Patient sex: F
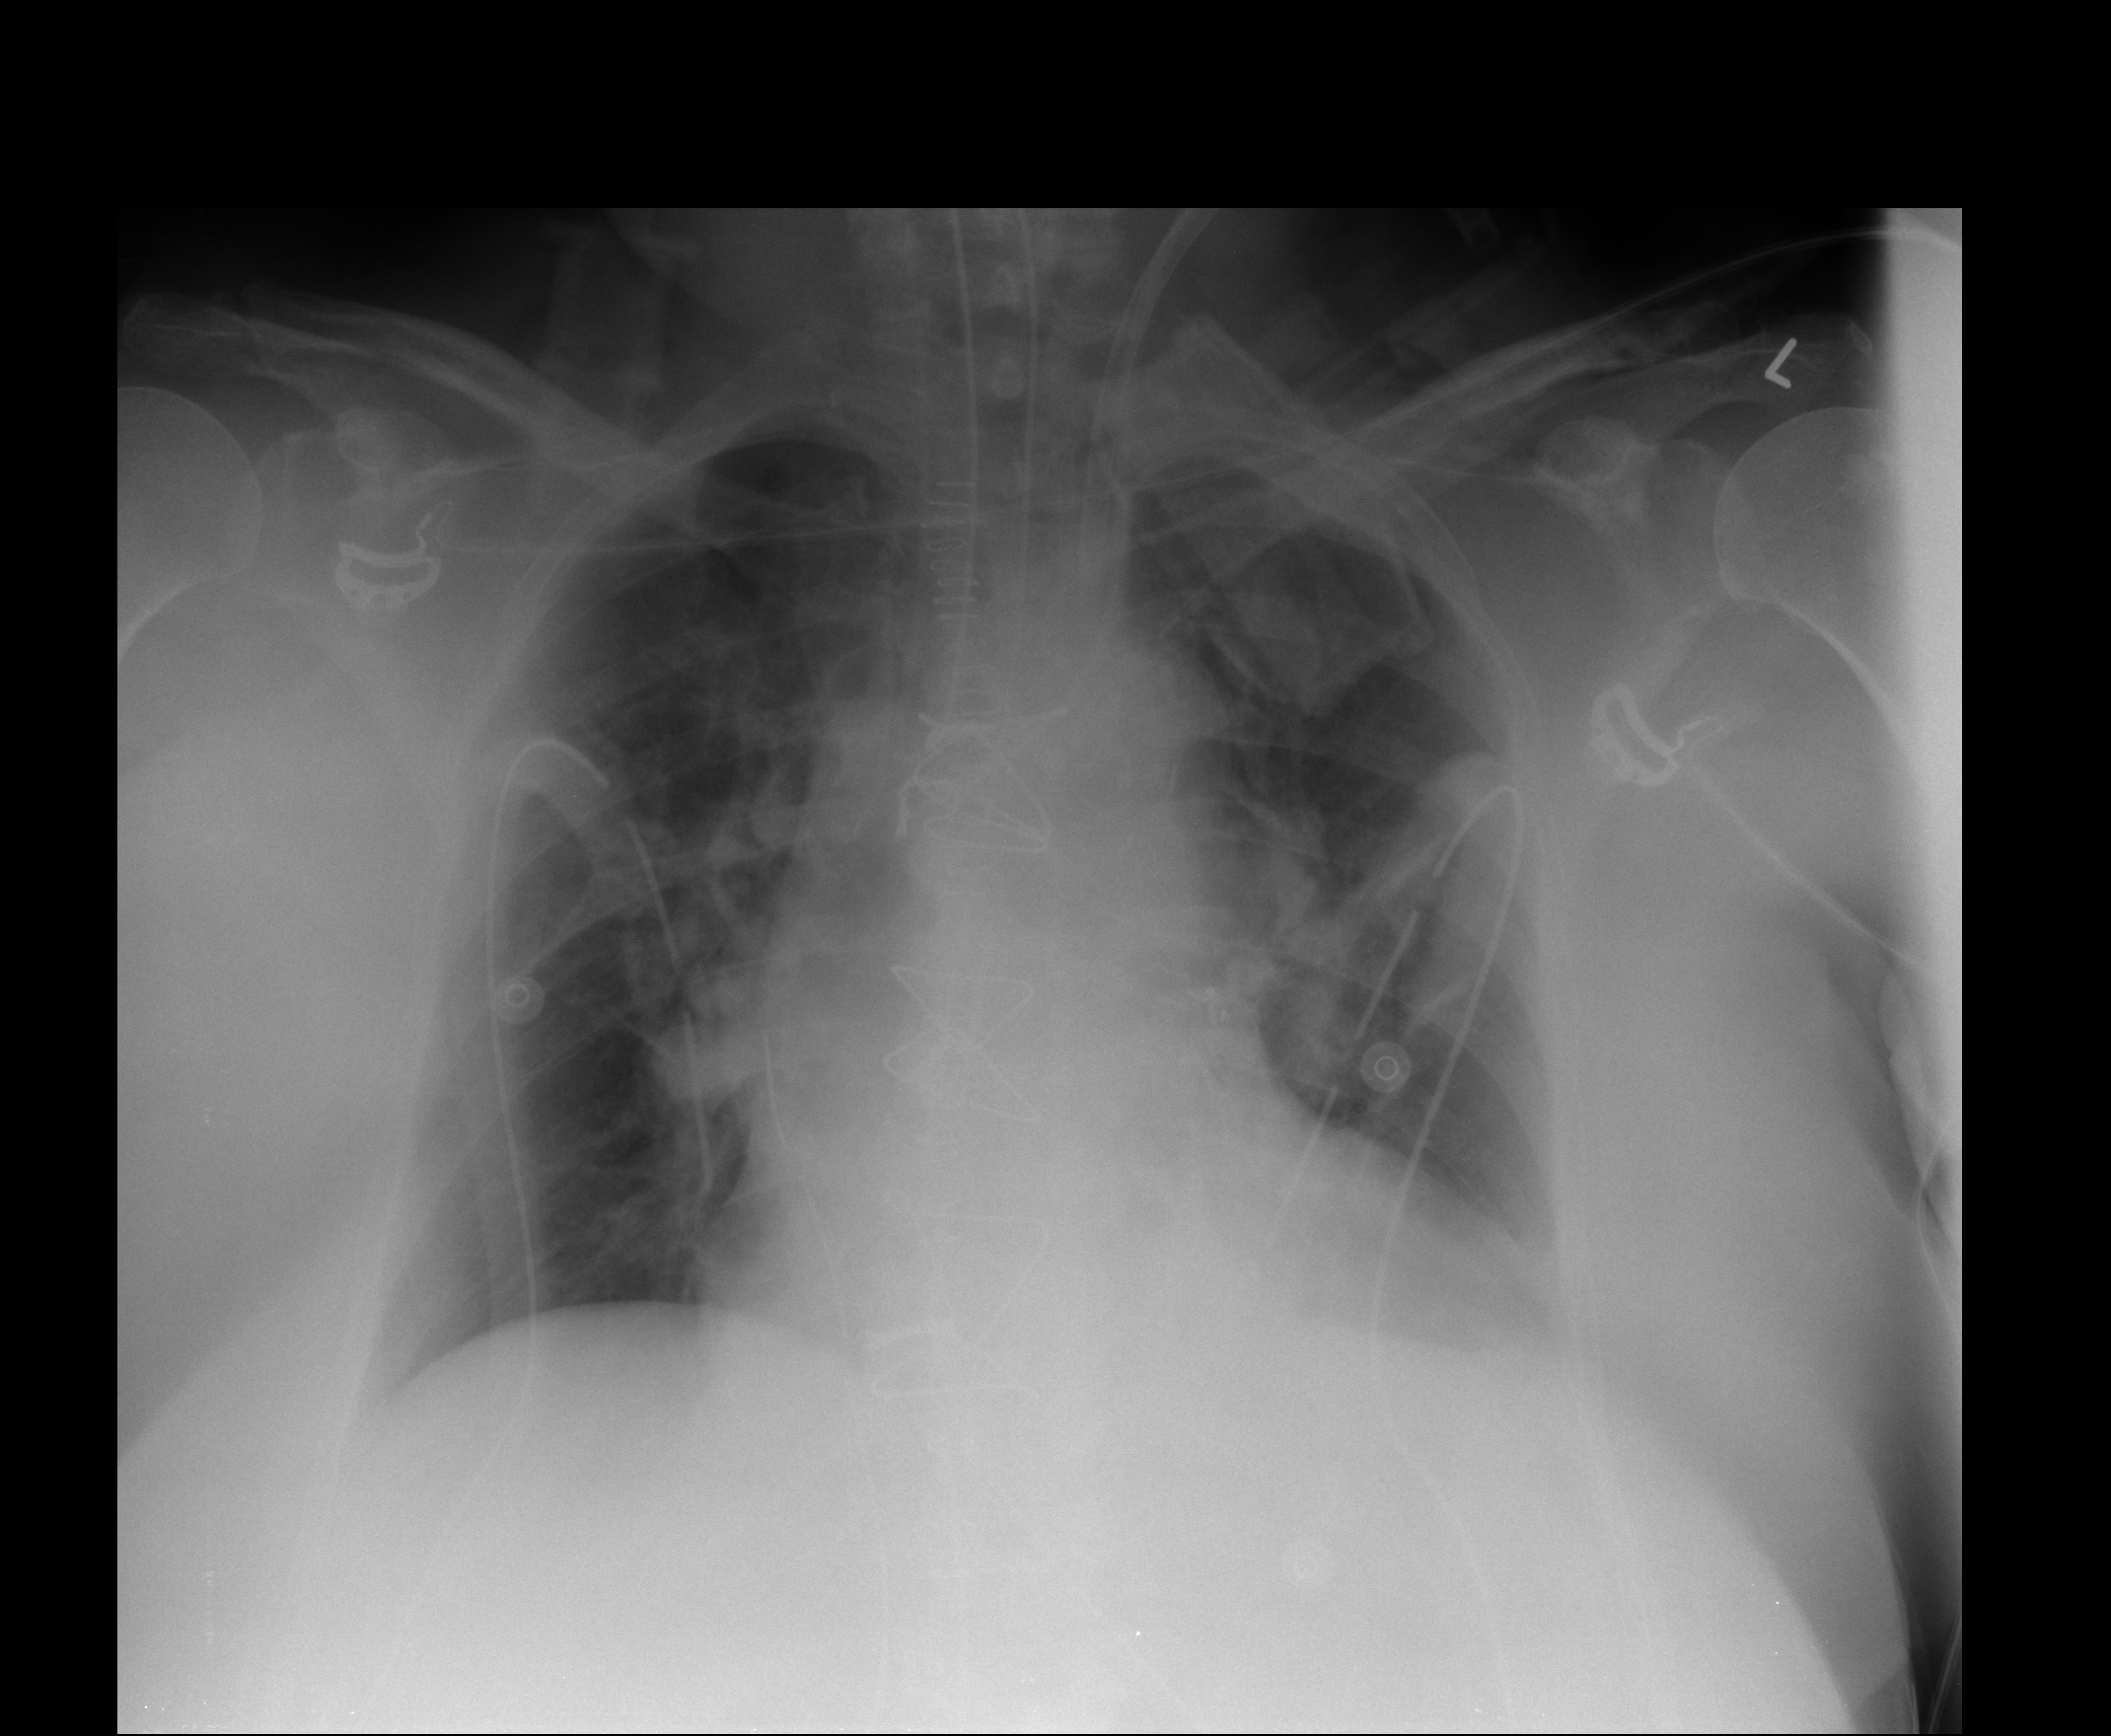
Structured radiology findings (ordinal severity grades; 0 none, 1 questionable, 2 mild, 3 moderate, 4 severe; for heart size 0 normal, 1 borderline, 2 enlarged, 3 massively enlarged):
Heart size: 2
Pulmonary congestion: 2
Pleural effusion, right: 0
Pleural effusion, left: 1
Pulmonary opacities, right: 0
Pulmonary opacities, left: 0
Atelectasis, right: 0
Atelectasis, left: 1